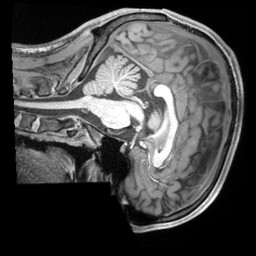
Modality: T1w
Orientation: sagittal
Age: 22
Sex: male
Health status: ill
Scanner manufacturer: siemens
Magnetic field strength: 3 T
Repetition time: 2.2 s
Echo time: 0.00218 s